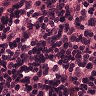
Metastatic tissue present: no